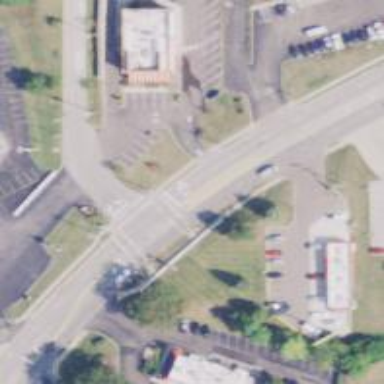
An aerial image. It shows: Crossing with line markings on the road.